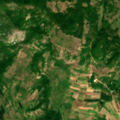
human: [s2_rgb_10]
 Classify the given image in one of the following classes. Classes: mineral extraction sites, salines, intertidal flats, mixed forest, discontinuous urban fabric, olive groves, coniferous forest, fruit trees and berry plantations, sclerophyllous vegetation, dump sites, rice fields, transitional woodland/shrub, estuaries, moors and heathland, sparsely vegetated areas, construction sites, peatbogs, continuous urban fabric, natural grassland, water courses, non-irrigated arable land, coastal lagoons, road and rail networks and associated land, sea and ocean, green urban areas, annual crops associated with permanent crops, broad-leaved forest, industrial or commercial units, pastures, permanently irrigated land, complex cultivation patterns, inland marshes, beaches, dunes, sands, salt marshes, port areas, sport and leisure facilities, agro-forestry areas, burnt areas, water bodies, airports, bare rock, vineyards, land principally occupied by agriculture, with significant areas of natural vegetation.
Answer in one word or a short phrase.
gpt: complex cultivation patterns, land principally occupied by agriculture, with significant areas of natural vegetation, broad-leaved forest, natural grassland, transitional woodland/shrub